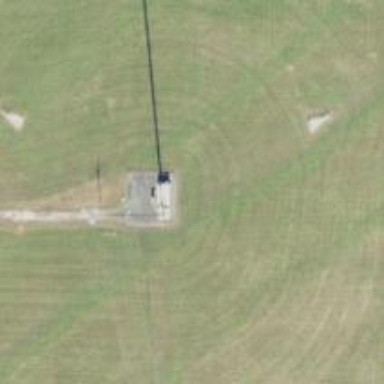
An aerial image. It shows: Communication mast tower.